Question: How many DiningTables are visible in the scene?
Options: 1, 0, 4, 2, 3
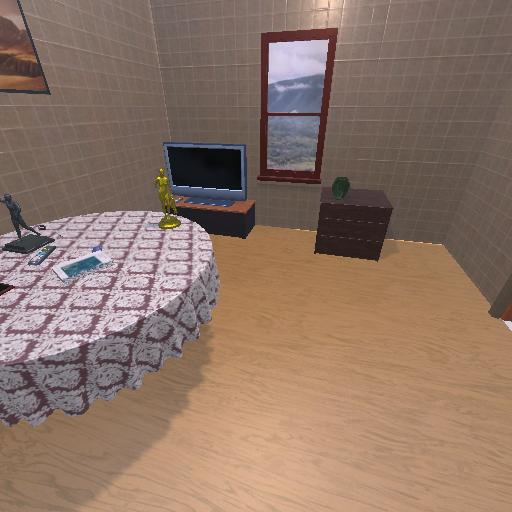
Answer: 1